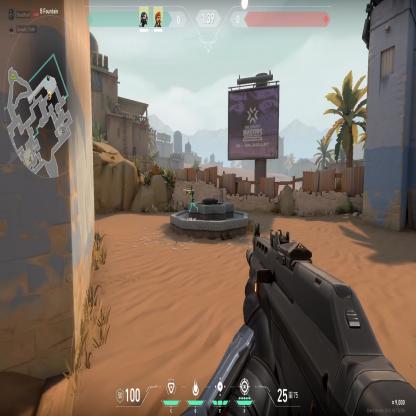
Label: teammate